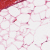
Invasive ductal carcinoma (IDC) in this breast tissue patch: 0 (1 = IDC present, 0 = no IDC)